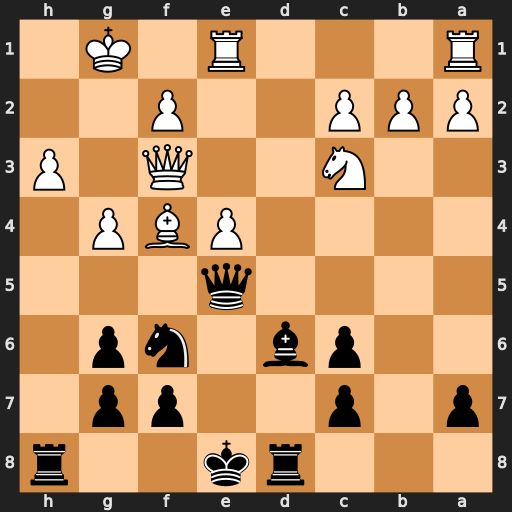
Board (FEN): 3rk2r/p1p2pp1/2pb1np1/4q3/4PBP1/2N2Q1P/PPP2P2/R3R1K1
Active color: b
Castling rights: k
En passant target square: -
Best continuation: Qxf4 Qxf4 Bxf4